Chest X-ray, PA view. Patient: 42 years old, sex M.
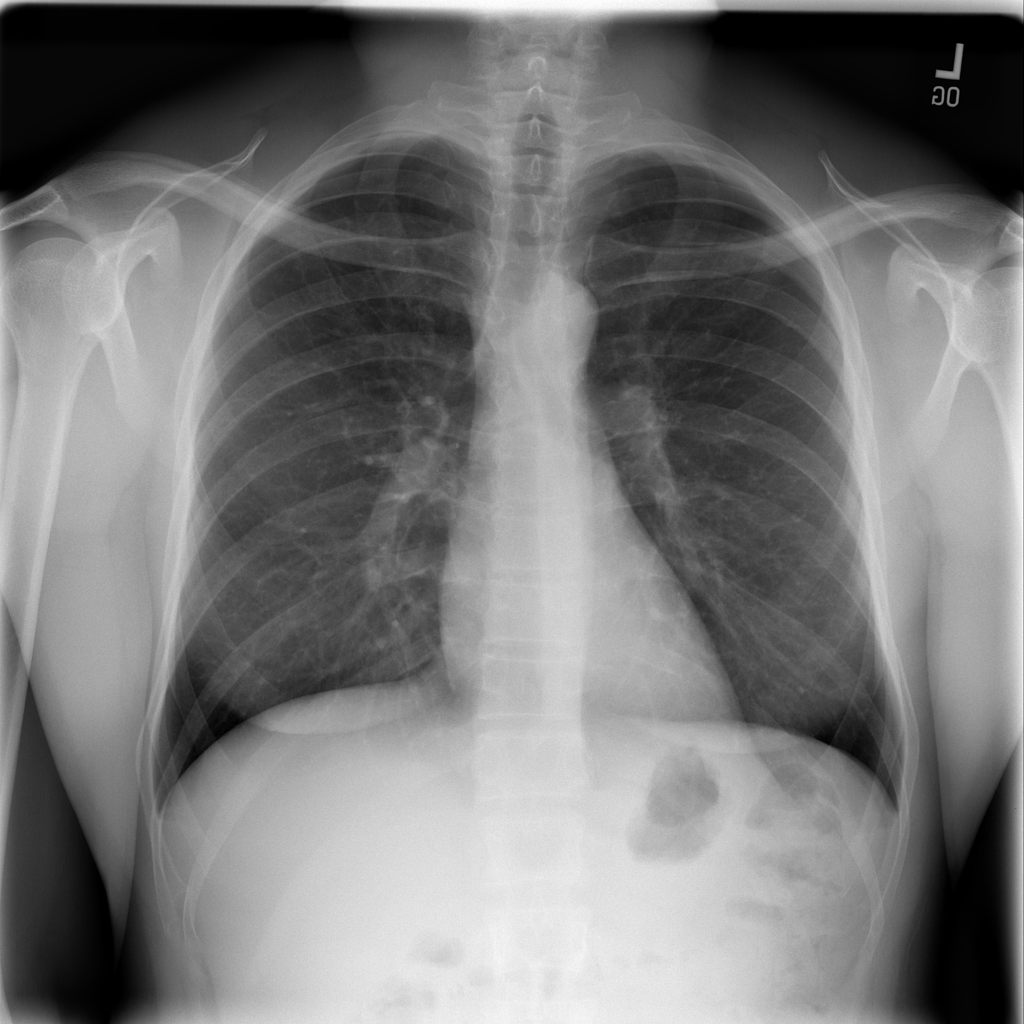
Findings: No Finding